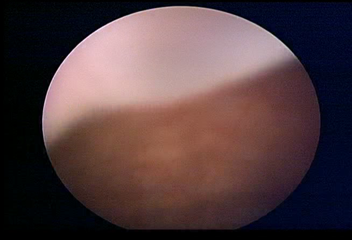
Modality: WLC
Class: Normal mucosa
Bladder cancer association: No